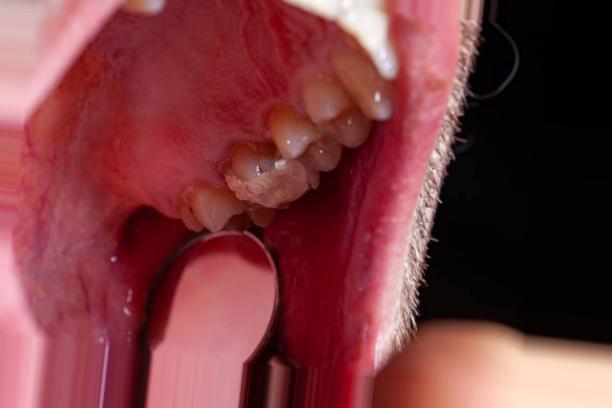
Condition: Caries